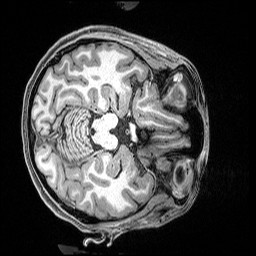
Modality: T1w
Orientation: axial
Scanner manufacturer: siemens
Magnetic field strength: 3 T
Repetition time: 2.5 s
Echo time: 0.0029 s